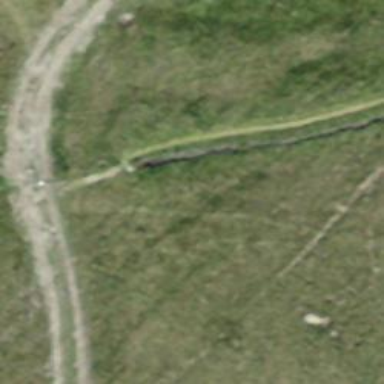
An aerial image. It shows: Culvert tunnel passing through ditch.